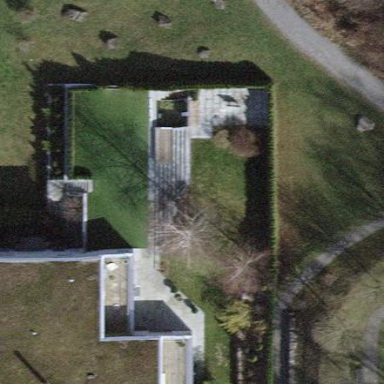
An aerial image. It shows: Residential garden.